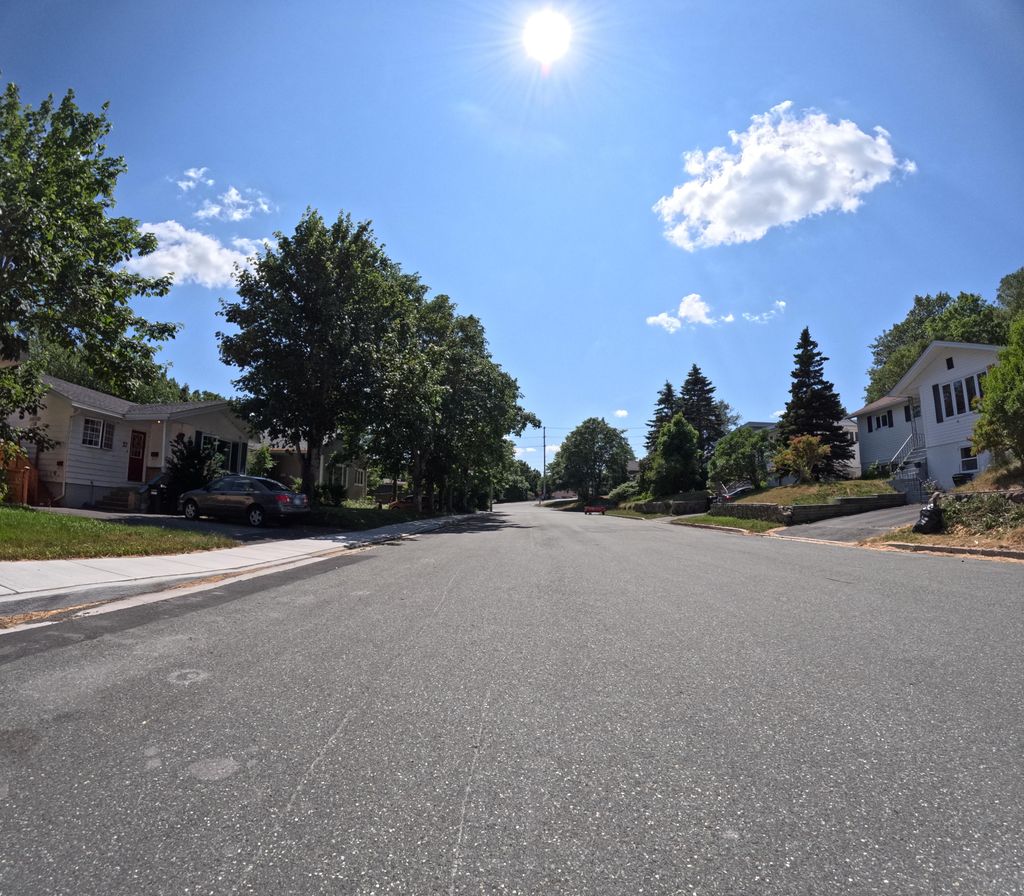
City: st_johns